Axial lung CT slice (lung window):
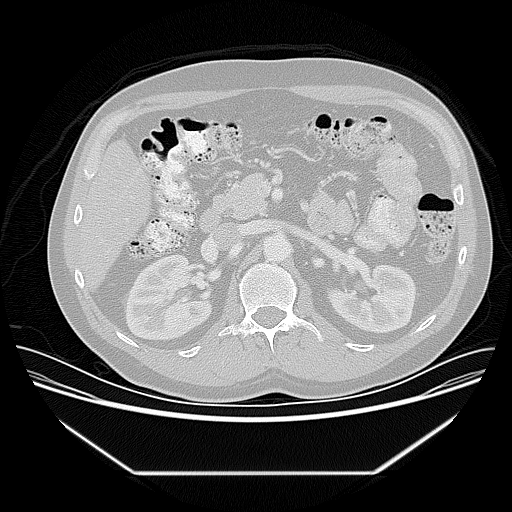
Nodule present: no